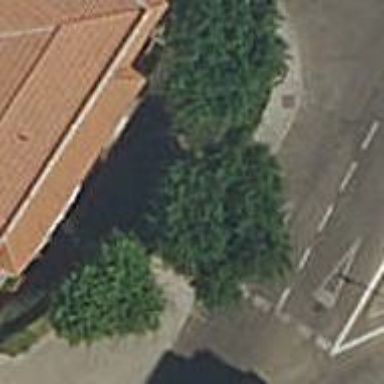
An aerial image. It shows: Garden with kerb barrier.